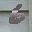
Label: 6